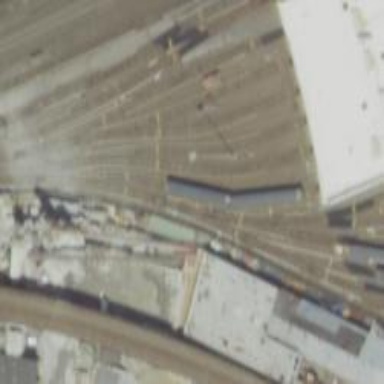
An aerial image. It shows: Electrified rail yard in service.